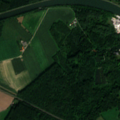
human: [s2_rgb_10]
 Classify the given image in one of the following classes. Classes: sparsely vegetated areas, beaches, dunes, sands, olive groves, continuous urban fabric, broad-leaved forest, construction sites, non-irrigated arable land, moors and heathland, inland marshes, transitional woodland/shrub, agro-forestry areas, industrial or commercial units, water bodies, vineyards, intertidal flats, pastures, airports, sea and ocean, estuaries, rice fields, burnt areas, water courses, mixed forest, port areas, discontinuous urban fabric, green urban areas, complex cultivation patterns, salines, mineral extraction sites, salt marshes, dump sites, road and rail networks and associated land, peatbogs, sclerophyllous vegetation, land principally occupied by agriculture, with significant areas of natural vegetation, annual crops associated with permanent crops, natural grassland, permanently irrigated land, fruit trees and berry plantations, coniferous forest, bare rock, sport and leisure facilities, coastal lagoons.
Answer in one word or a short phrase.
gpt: discontinuous urban fabric, non-irrigated arable land, complex cultivation patterns, land principally occupied by agriculture, with significant areas of natural vegetation, broad-leaved forest